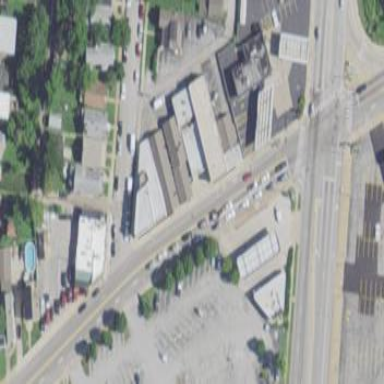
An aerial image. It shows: Building that houses car repair shop.